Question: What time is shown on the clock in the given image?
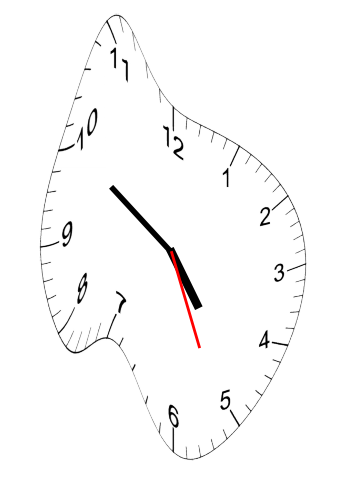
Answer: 04:50:26